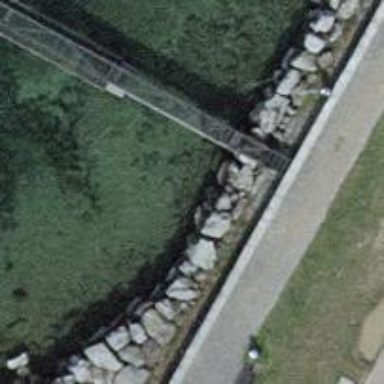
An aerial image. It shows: Man-made pier.